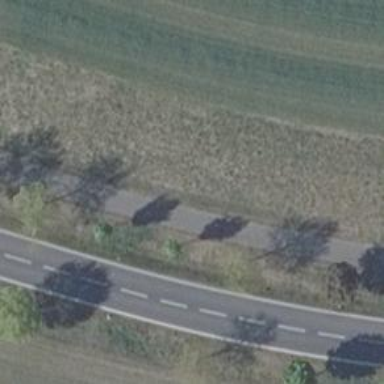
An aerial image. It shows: Asphalt path suitable for bicycles.